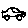
Label: car